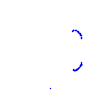
Particle: proton